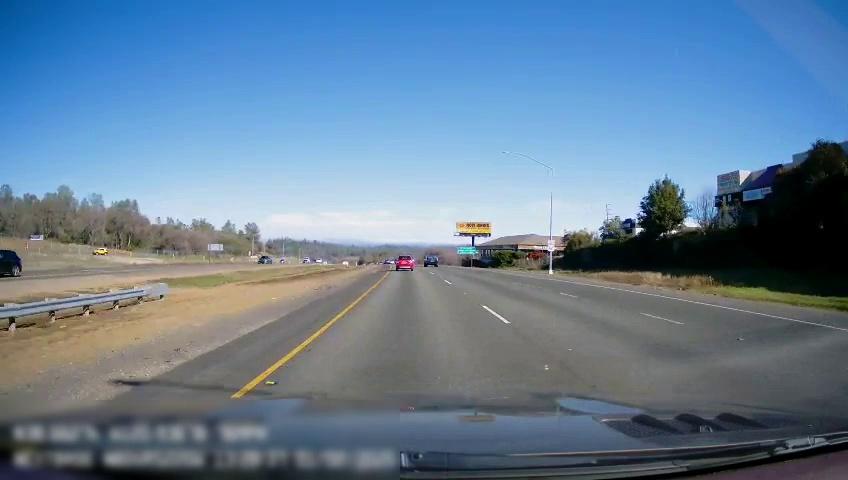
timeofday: Day
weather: Sunny
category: Drivable Space
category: Drivable Space
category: Vehicles | SUV
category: Vehicles | SUV
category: Vehicles | SUV
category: Vehicles | Car
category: Vehicles | Car
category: Lanes | Current Lane
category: Lanes | Current Lane
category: Lanes | Alternate Lane
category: Lanes | Alternate Lane
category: Traffic | Signs